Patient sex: M
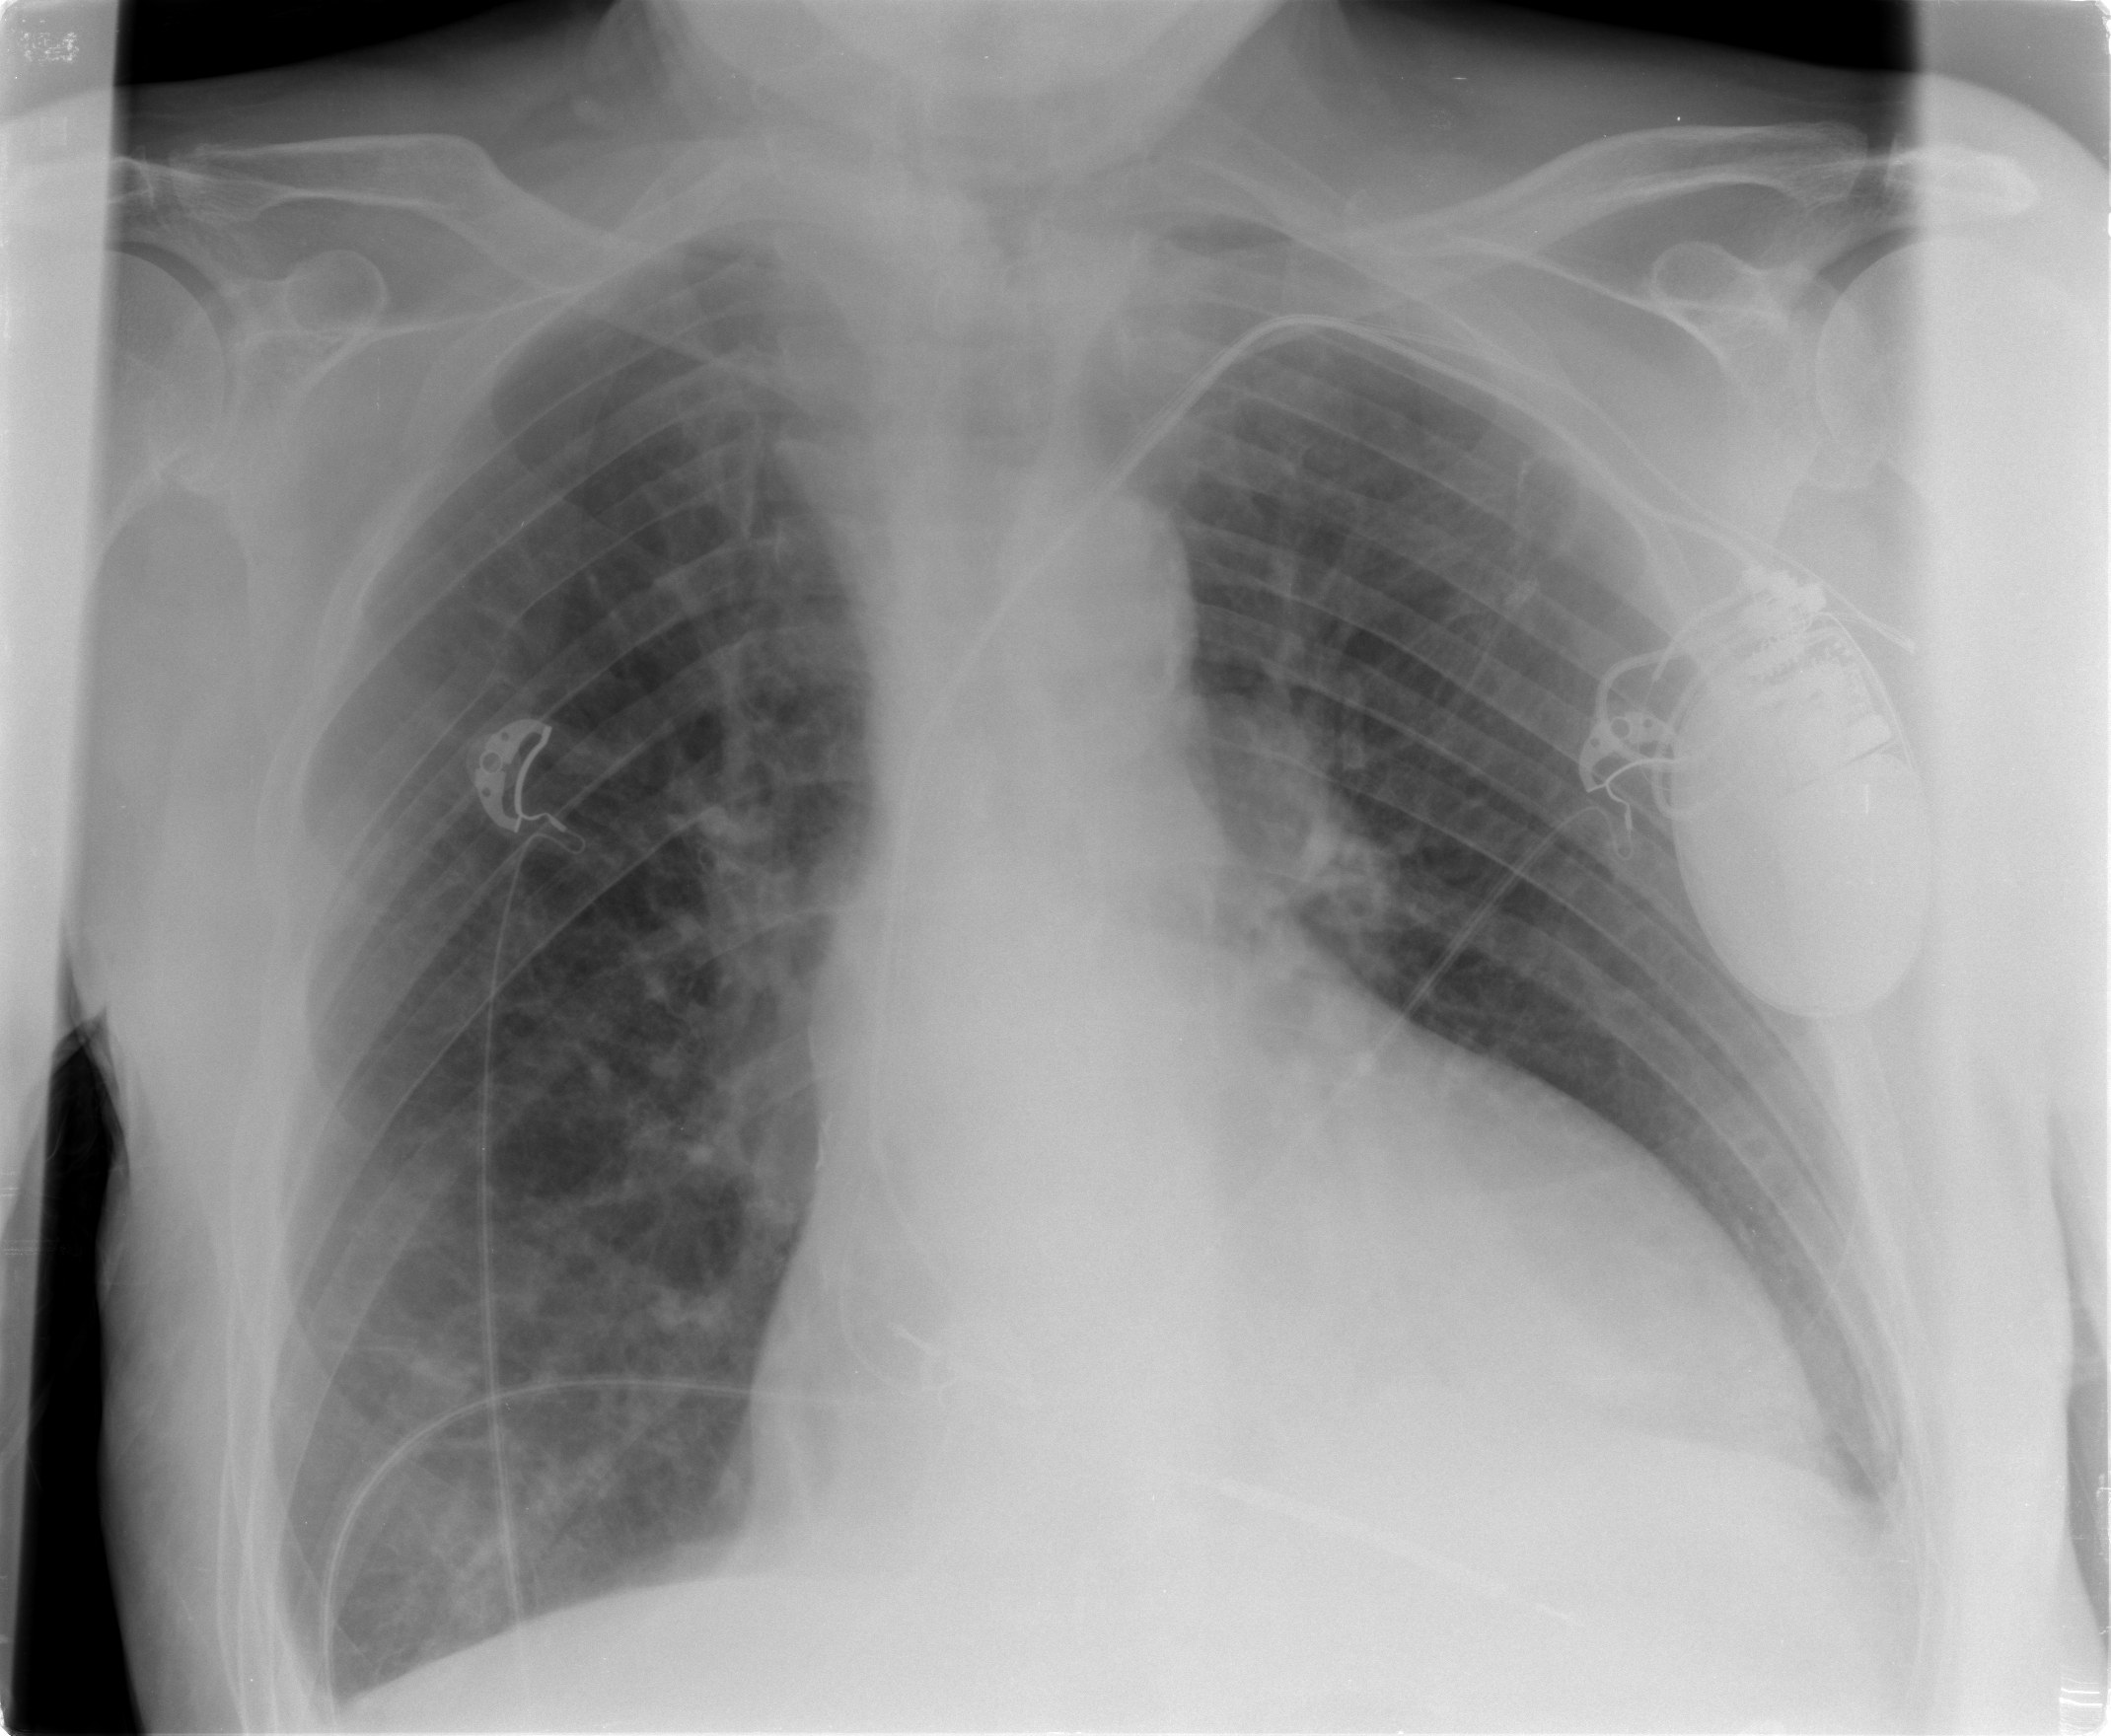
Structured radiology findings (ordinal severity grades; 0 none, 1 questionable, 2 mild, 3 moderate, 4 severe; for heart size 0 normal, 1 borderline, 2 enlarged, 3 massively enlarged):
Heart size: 2
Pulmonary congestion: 0
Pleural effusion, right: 1
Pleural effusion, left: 1
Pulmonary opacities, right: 0
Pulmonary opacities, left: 0
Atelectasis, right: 2
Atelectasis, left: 2